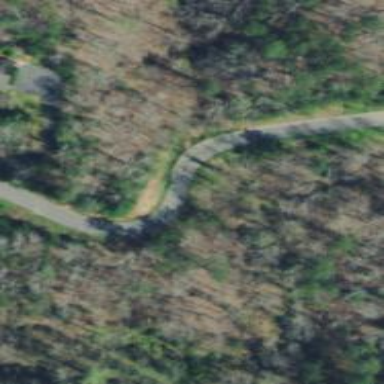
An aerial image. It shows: Unclassified road.